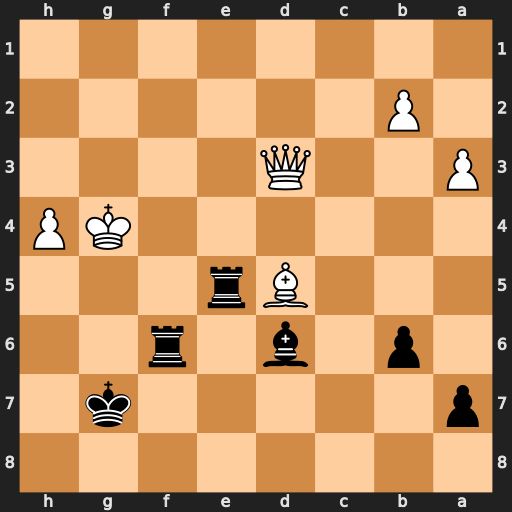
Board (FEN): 8/p5k1/1p1b1r2/3Br3/6KP/P2Q4/1P6/8
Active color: b
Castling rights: -
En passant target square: -
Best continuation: Rg6+ Qxg6+ Kxg6